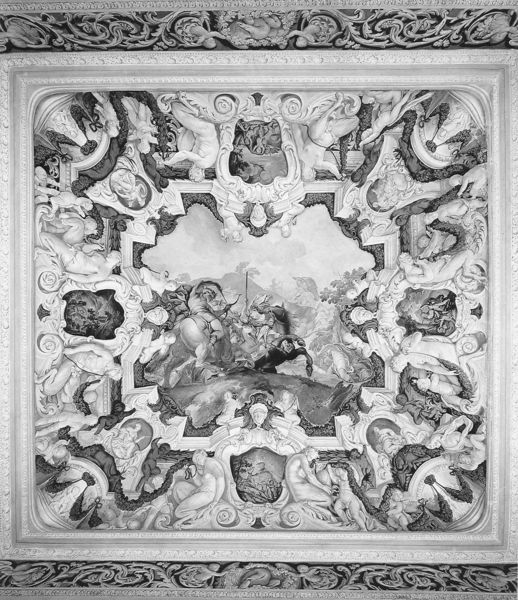
Titel: Freskenzyklus der Jagdgöttin Diana in Schloss Lustheim
Künstler: Francesco Rosa
Standort: Schleißheim, Schloss Lustheim (EU - D - Bayern)
Schlagwörter: dunkel, gemälde, himmel, kampf, nackt, schatten, bewegung, grau, hell, schwarz, weiss, malerei, muster, ornament, barock, mensch, rahmen, hügel, decke, renaissance, pferd, pferde, reiter, umrandung, engel, putto, zügel, relief, bogen, figuren, schlacht, symmetrie, ornamente, stuck, oben, medaillon, rechteck, kranz, darstellung, wappen, skulpturen, untersicht, rechteckig, fresko, zierde, putten, putti, pfeil, quadrat, viereck, quadratisch, deckenmalerei, deckenfresko, kartuschen, überhöhung, vieereck